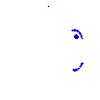
Particle: proton